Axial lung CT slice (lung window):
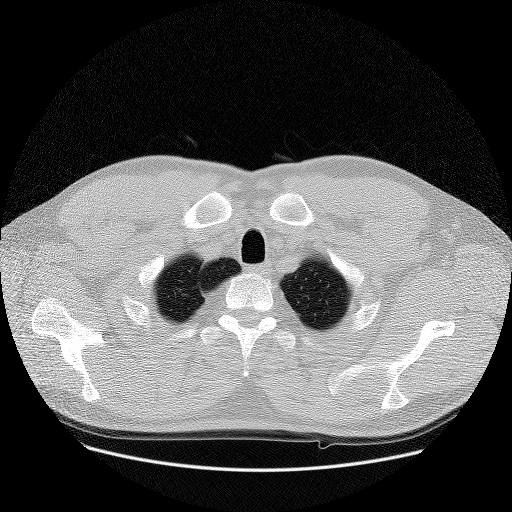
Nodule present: no